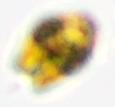
Label: Akashiwo